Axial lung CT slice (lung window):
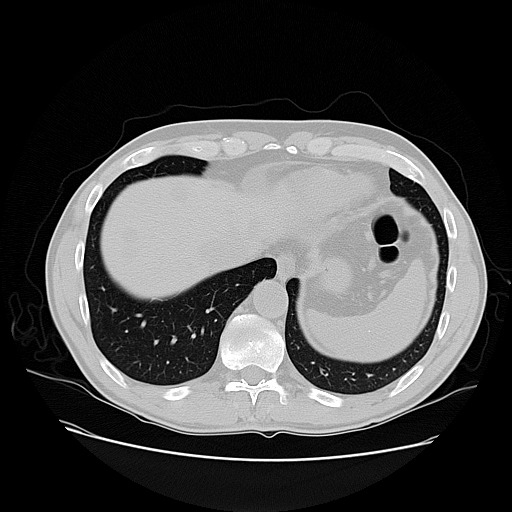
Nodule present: no